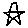
Label: star